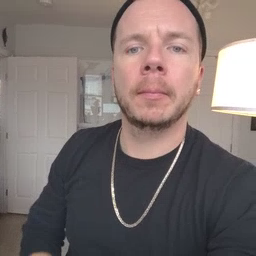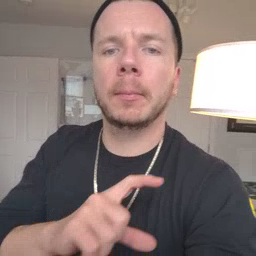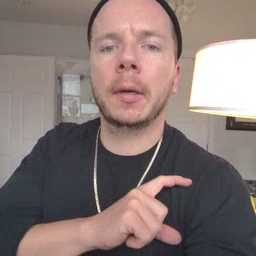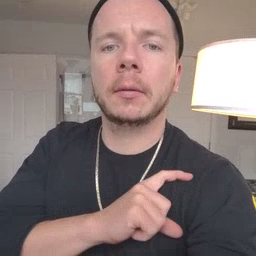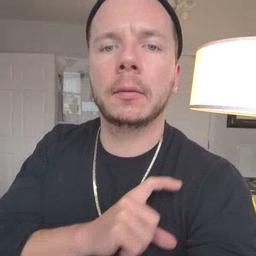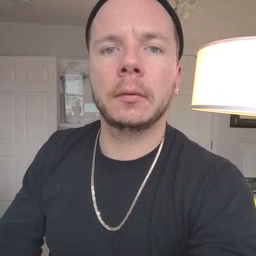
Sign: police